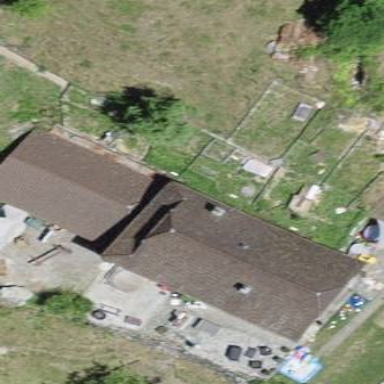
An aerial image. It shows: View of roof of building.